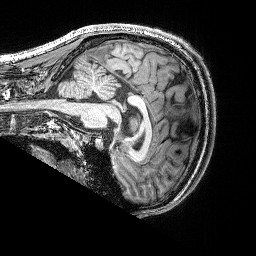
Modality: T1w
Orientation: sagittal
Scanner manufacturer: siemens
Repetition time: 2.25 s
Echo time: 0.00418 s